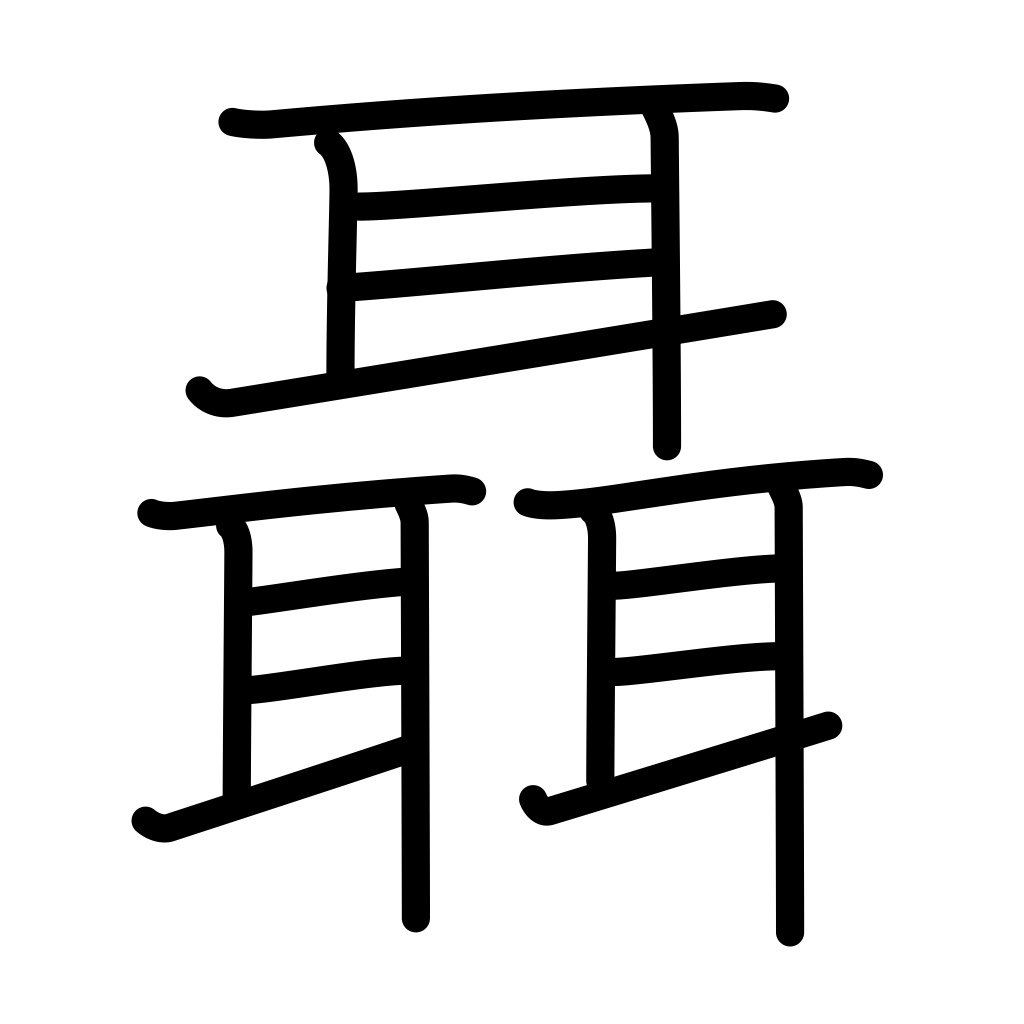
Meaning: whisper